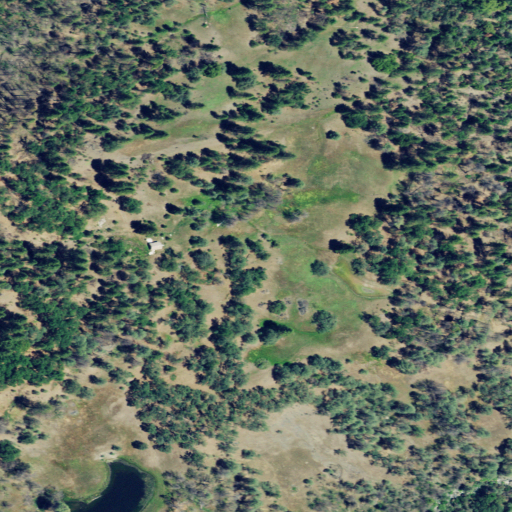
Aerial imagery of bar in California named The Pocket containing shrub, grassland, open development, evergreen forest, and deciduous forest